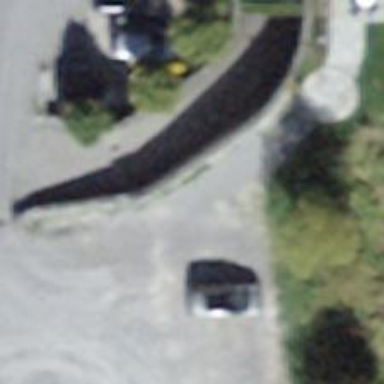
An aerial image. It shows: Charging station.